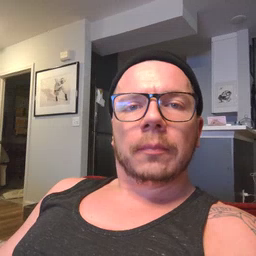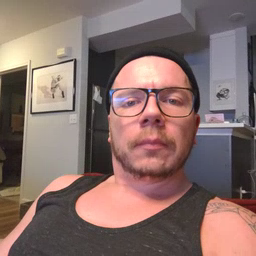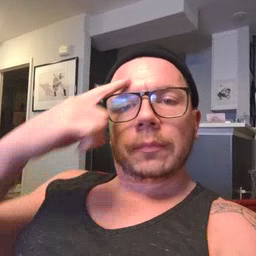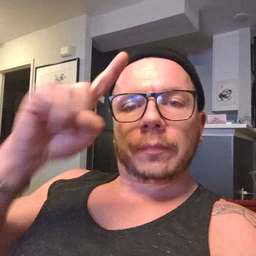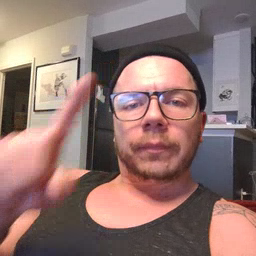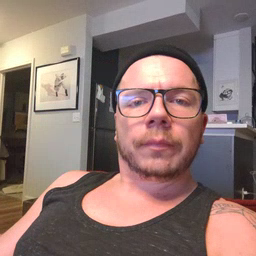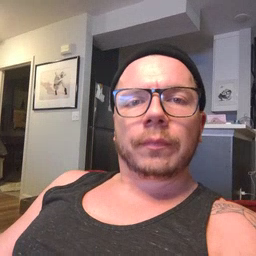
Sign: for